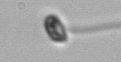
Label: flagellate